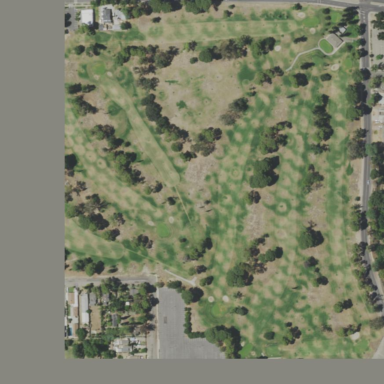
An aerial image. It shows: Golf course.